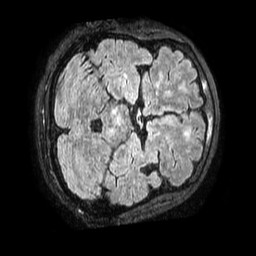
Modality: FLAIR
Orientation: axial
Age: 63
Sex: female
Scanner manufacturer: philips
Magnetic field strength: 3 T
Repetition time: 4.8 s
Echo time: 0.34 s